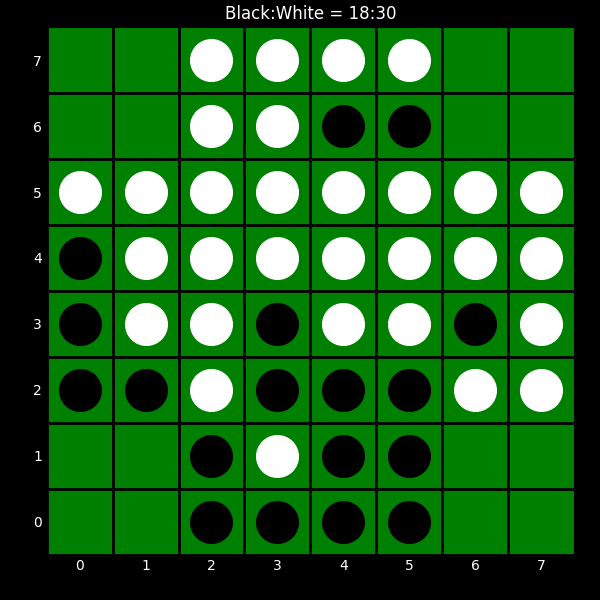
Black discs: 18
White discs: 30